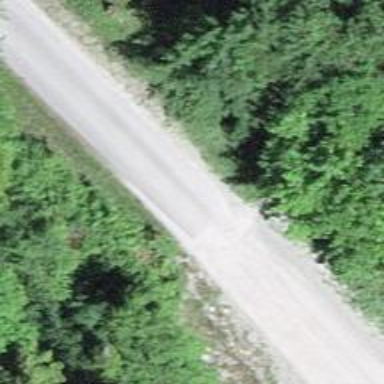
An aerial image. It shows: Unclassified paved road.